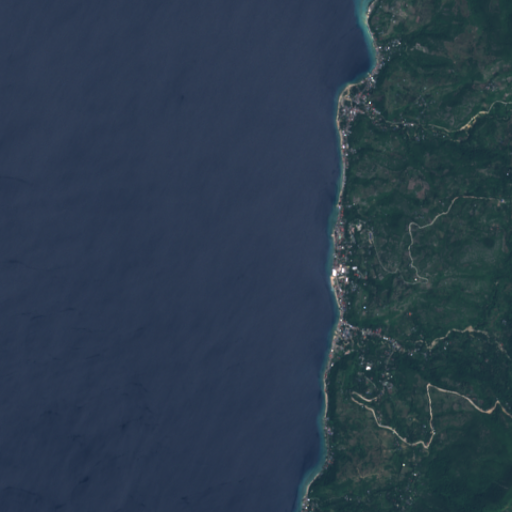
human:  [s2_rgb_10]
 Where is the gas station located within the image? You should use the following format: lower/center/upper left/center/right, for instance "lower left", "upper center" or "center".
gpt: The gas station is located in the upper right of the image.
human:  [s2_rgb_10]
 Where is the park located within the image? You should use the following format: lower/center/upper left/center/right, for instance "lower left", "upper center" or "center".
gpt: The park is located in the center of the image.
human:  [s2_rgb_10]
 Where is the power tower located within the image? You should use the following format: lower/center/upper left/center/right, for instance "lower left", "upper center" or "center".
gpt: The power tower is located in the right of the image.
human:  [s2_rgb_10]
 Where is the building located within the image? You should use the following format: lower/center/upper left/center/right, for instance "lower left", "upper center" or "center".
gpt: There is no building in the image.